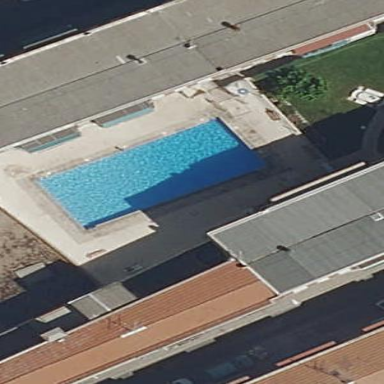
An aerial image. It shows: Swimming pool located in leisure land.